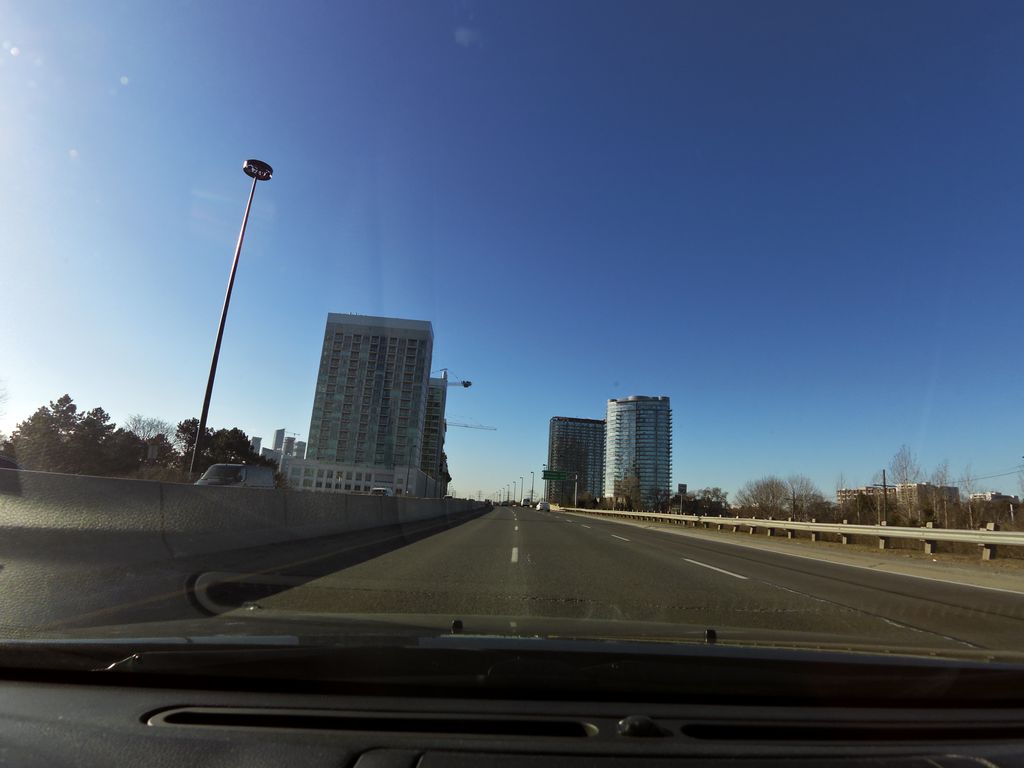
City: toronto